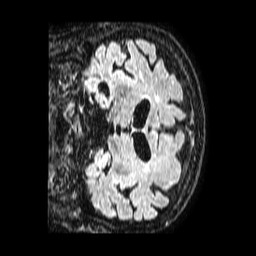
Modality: FLAIR
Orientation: coronal
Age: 79
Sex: female
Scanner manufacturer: philips
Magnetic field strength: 1.5 T
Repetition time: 4.8 s
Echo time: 0.3 s